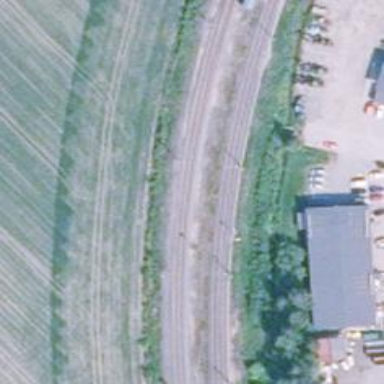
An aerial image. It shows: Railway signal.